Question: I have an issue with my html5 angular 8 view. The elements doesn't appear in the same line.
I have put this html5 code:
'''
<div class="elementContainer">
<span class="item">
<span class="hidden-file">
<input type="file" style="visibility: hidden; position: absolute;" #fileInput ng2FileSelect
[uploader]="uploader" />
</span>
<button type="button" class="btn btn-primary" (click)="fileInput.click()">
Upload file
</button>
<span> {{fileName}}</span>
</span>
<p class="item">Or</p>
<textarea class="item" matInput placeholder="Put xml file here" [(ngModel)]="fileText" (change)="updateSearchVisibility()">
</textarea>
</div>
'''
My css classes for this part are:
'''
elementContainer {
display: flex;
flex-direction: row;
justify-content: space-between;
}
item {
display: flex;
}
'''
Did I miss something ?
Here is my render:

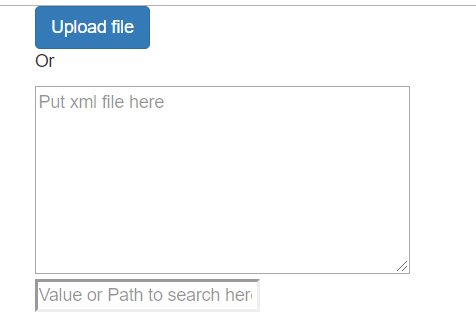
Answer: Nothing change major. You can put the CSS code as per SCSS syntex.
'''
.elementContainer {
display: flex;
flex-direction: row;
justify-content: space-between;
.item {
display: flex;
}
}
'''